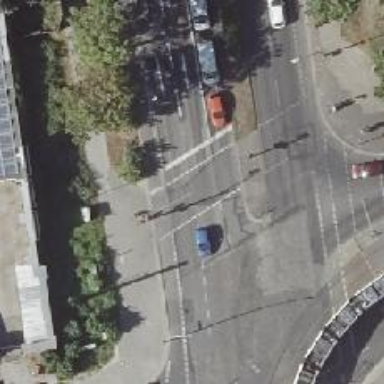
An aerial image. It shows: Crossing with traffic signals.